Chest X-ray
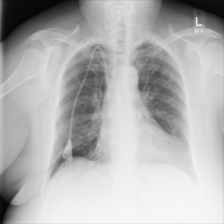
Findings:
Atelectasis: negative
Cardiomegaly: negative
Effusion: negative
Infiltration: negative
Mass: negative
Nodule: negative
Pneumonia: negative
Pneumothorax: negative
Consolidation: negative
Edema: negative
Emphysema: negative
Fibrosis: negative
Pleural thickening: negative
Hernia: negative